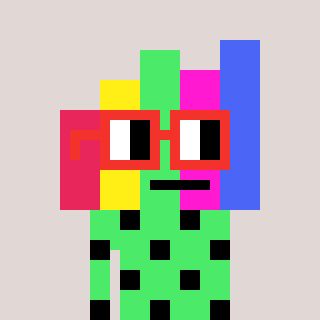
a pixel art character with square red glasses, a bar chart-shaped head and a teal-colored body on a warm background